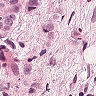
Metastatic tissue present: yes